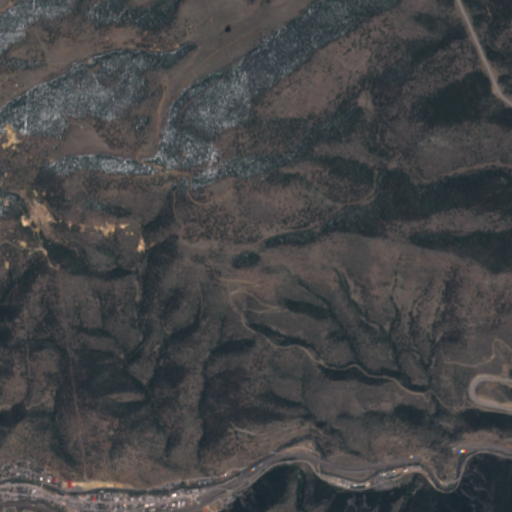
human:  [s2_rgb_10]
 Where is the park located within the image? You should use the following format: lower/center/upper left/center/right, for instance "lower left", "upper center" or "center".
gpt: The park is located in the lower of the image.
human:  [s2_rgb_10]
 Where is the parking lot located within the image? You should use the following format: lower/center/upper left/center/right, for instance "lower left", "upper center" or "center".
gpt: The parking lot is located in the lower of the image.
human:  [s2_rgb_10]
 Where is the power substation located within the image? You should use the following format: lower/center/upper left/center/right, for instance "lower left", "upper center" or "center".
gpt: The power substation is located in the lower right of the image.
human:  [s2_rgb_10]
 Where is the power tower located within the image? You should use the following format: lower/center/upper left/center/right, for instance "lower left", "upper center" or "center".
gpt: The power tower is located in the lower right of the image.
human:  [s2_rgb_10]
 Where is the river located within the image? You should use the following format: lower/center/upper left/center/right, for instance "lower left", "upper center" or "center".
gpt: The river is located in the lower of the image.
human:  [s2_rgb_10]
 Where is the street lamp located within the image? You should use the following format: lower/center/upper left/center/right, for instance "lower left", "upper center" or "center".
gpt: The street lamp is located in the lower right of the image.
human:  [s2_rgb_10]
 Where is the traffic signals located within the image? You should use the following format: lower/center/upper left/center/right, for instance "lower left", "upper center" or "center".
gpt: The traffic signals is located in the lower center of the image.
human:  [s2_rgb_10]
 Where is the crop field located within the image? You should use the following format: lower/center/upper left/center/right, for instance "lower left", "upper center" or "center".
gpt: There is no crop field in the image.